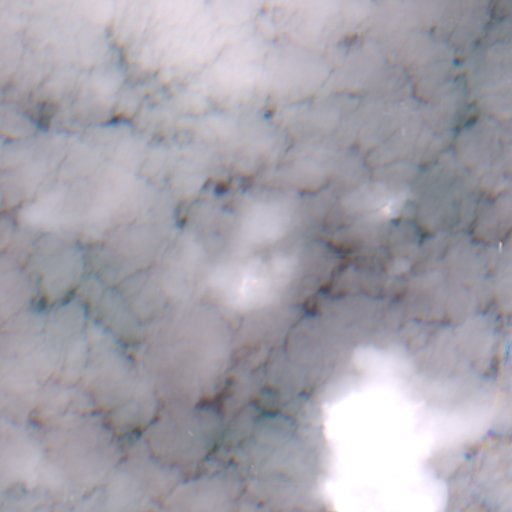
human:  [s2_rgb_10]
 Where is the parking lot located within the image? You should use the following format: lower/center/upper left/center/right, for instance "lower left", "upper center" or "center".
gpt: There is no parking lot in the image.